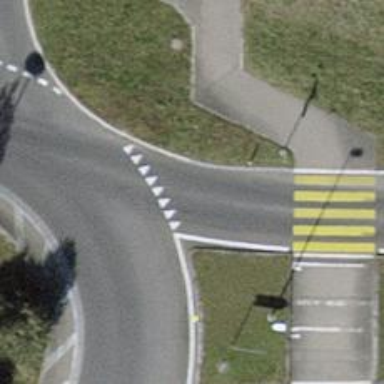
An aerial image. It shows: Road with "give way" sign.